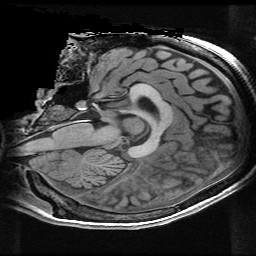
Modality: T1w
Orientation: sagittal
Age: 30
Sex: male